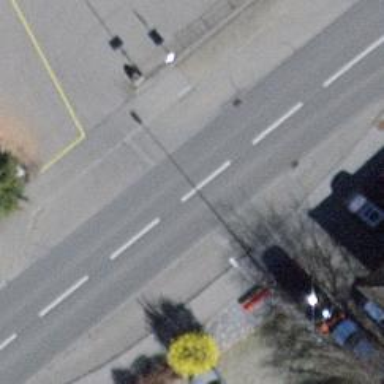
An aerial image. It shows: Public transport stop position.